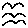
Label: bird